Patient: sex F, age 63
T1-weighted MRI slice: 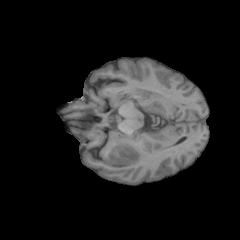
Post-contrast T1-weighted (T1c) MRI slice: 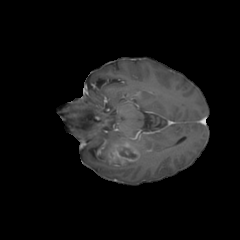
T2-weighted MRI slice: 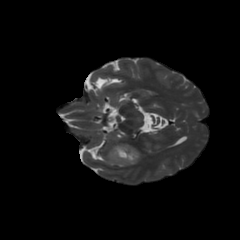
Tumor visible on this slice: yes
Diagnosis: Glioblastoma, IDH-wildtype
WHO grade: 4